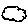
Label: cloud